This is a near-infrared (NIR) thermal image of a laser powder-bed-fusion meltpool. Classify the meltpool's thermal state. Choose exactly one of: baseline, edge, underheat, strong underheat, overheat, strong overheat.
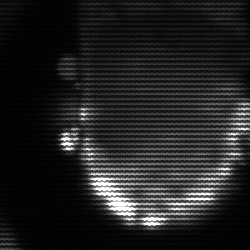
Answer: baseline